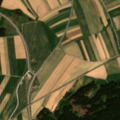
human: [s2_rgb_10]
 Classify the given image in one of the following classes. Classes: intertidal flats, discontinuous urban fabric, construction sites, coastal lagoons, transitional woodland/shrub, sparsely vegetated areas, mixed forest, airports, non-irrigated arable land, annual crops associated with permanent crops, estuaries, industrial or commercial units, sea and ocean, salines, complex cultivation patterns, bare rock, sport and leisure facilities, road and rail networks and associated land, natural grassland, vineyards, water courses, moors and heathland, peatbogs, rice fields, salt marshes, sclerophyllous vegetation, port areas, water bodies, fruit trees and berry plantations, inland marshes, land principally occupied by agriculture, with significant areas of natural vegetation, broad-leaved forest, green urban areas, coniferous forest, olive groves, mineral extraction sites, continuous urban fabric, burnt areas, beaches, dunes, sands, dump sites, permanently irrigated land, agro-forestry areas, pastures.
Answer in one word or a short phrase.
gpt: non-irrigated arable land, land principally occupied by agriculture, with significant areas of natural vegetation, coniferous forest